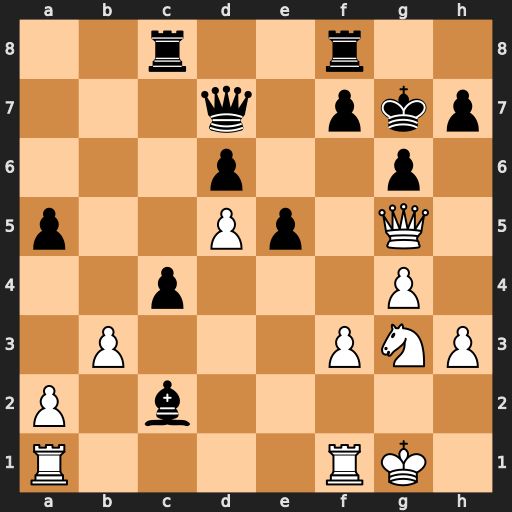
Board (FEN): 2r2r2/3q1pkp/3p2p1/p2Pp1Q1/2p3P1/1P3PNP/P1b5/R4RK1
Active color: w
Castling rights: -
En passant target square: -
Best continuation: Nh5+ Kg8 Nf6+